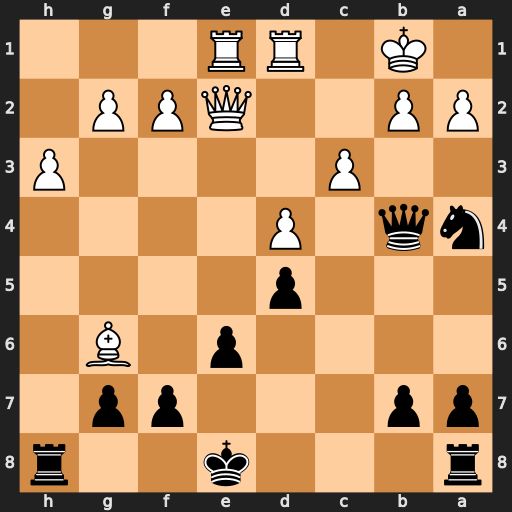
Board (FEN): r3k2r/pp3pp1/4p1B1/3p4/nq1P4/2P4P/PP2QPP1/1K1RR3
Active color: b
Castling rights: kq
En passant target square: -
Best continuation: Nxc3+ Ka1 Nxe2